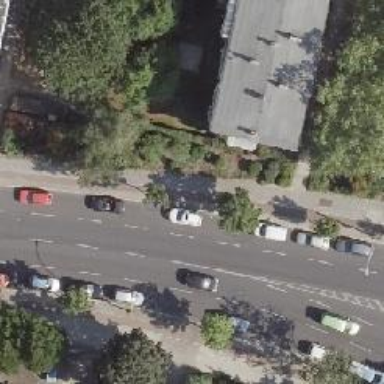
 featuring separate cycle track. Both sides of the road have parallel on-street parking lanes."